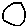
Label: circle